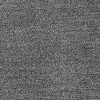
Atmospheric dust classification: dusty